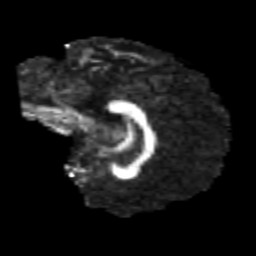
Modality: FA
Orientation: sagittal
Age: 23
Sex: male
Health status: healthy